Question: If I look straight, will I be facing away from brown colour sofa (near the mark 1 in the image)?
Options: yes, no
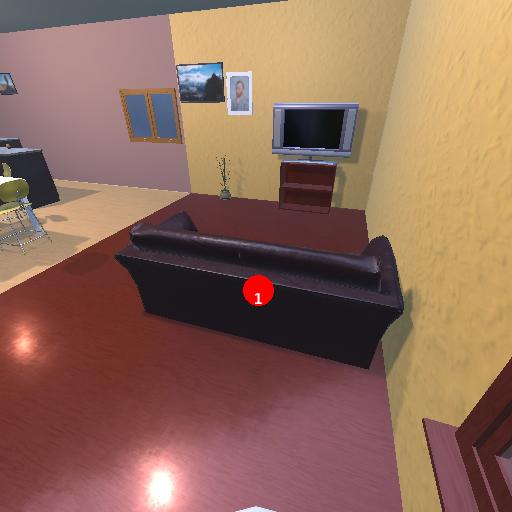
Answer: yes